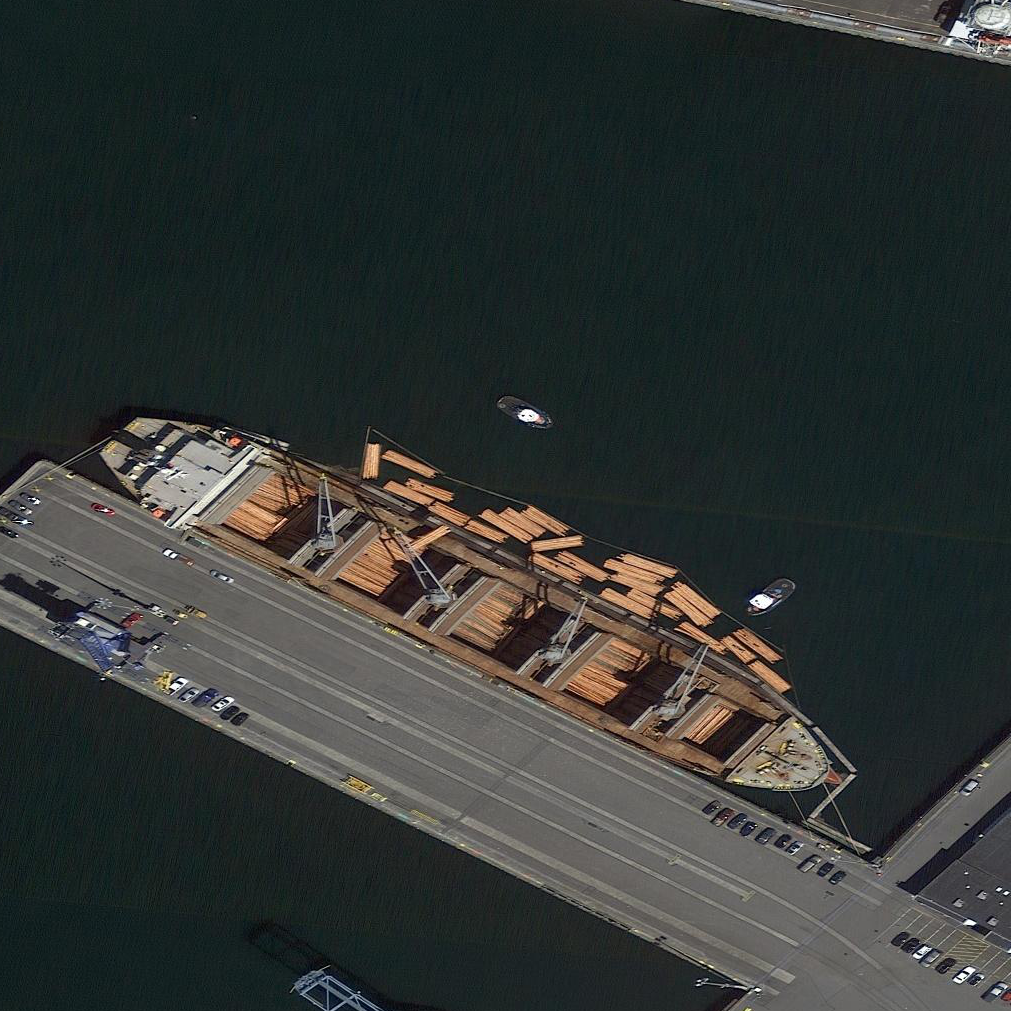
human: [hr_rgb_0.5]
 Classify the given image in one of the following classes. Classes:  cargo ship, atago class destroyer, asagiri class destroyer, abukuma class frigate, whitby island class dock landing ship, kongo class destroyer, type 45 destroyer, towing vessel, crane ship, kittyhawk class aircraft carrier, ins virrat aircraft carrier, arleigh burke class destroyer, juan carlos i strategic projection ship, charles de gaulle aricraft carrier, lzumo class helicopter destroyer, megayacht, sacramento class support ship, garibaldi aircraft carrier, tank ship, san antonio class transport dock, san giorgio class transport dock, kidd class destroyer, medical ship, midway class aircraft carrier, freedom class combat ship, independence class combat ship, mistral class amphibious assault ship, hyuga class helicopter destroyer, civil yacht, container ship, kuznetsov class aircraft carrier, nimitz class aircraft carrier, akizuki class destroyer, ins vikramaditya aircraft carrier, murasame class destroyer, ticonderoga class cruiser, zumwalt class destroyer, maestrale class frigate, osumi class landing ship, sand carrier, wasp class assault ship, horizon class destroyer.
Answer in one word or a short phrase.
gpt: Cargo ship